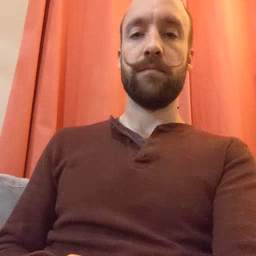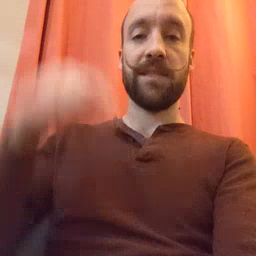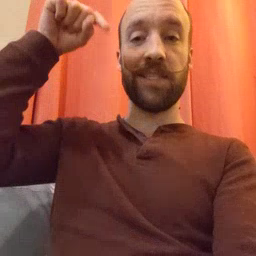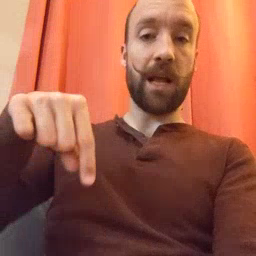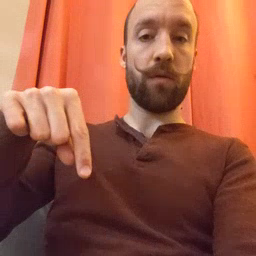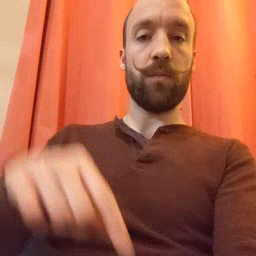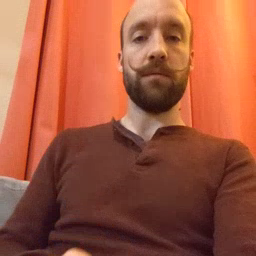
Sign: down